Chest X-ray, PA view. Patient: 55 years old, sex F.
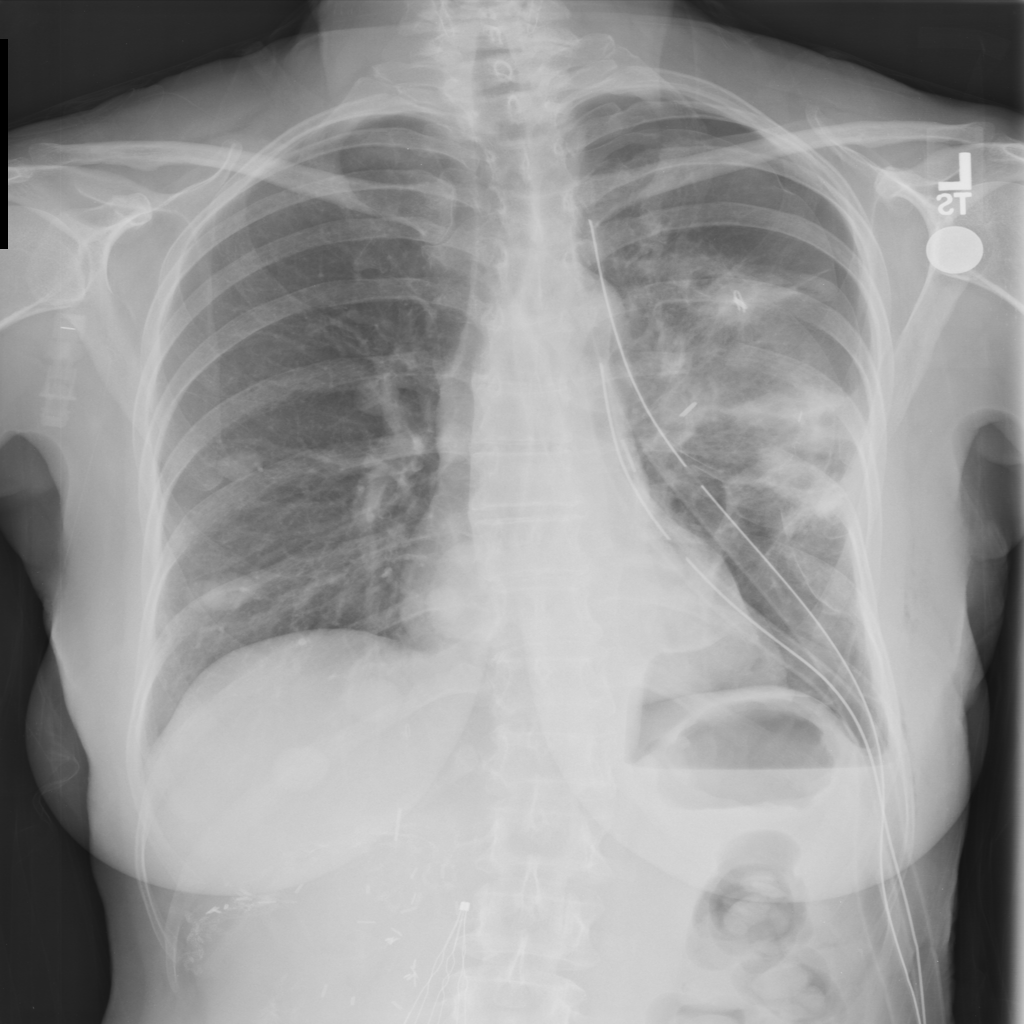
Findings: No Finding